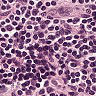
Metastatic tissue present: no